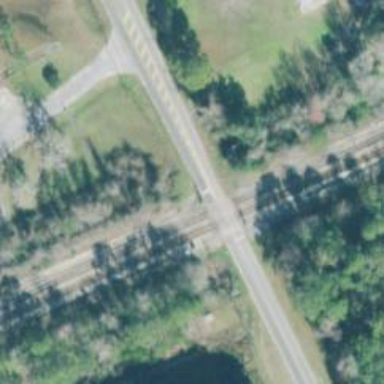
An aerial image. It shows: Level crossing with lights at the railway.